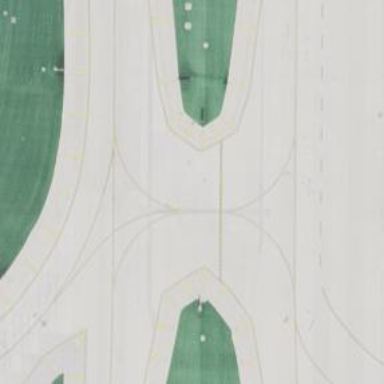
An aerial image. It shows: Image of taxiway at airport.